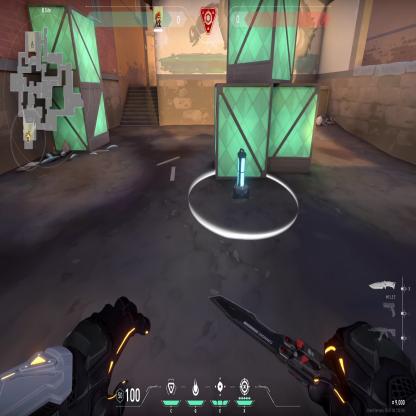
Label: planted spike